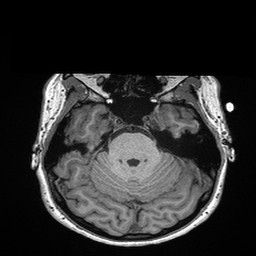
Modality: T1w
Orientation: coronal
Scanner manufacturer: siemens
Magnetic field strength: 3 T
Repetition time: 2.3 s
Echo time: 0.00298 s